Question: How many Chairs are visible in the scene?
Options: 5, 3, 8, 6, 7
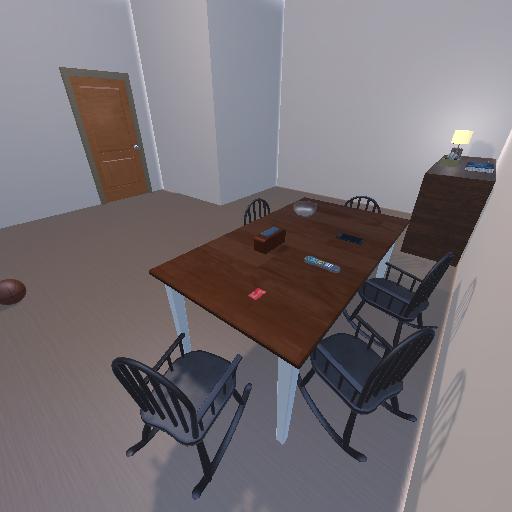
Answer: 5